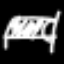
Label: bed